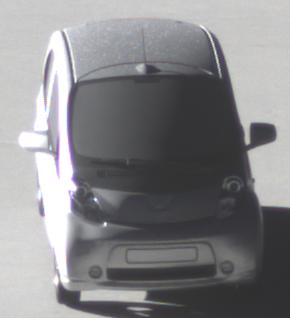
Make: Peugeot
Model: iOn
Detailed model: iOn
Model produced from: 2010/12
Model produced until: 2013/02
Doors: 5
Color: white
Road condition: dry road
Daytime: sunrise or sunset
Contrast: high contrast